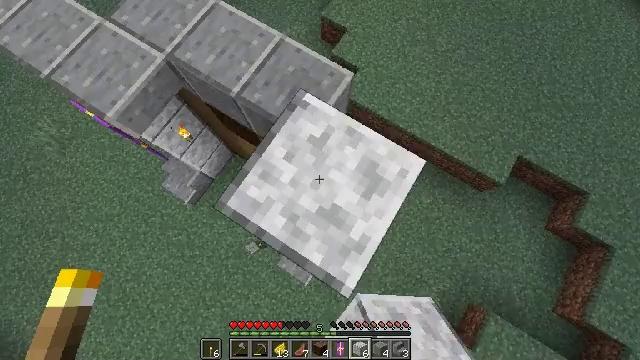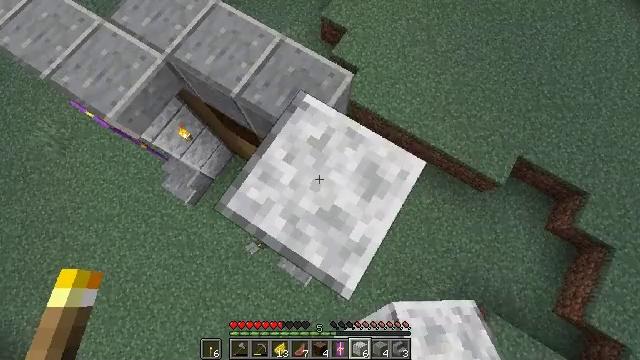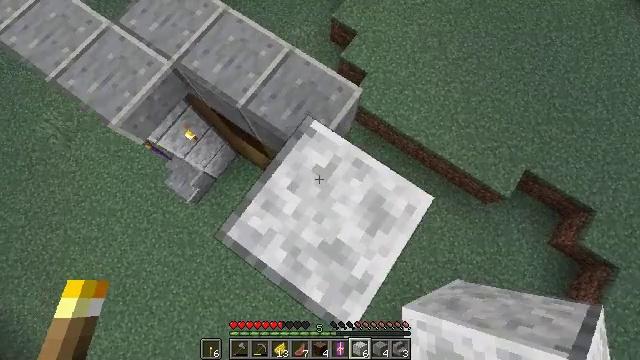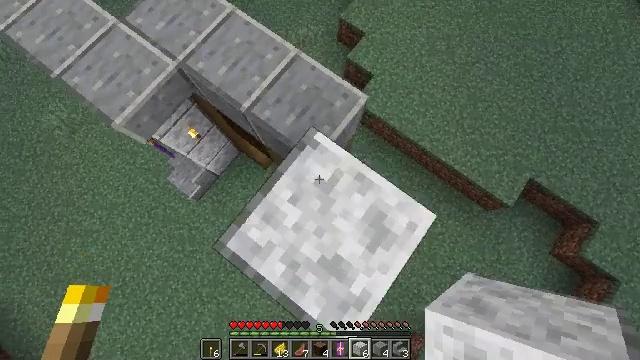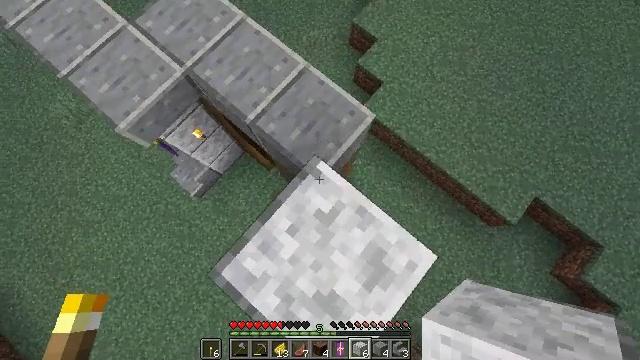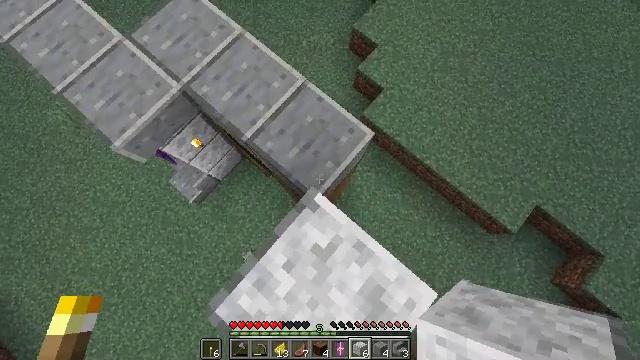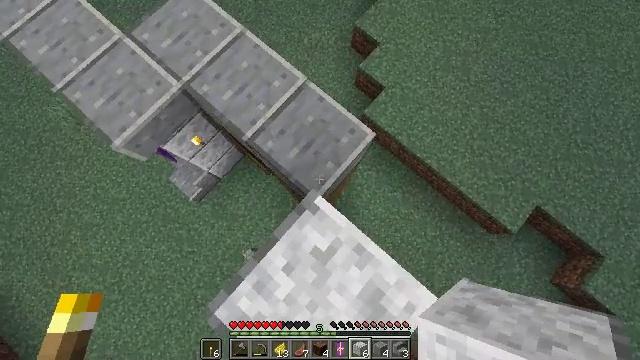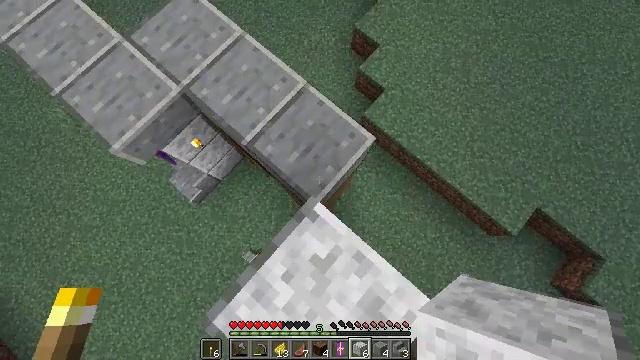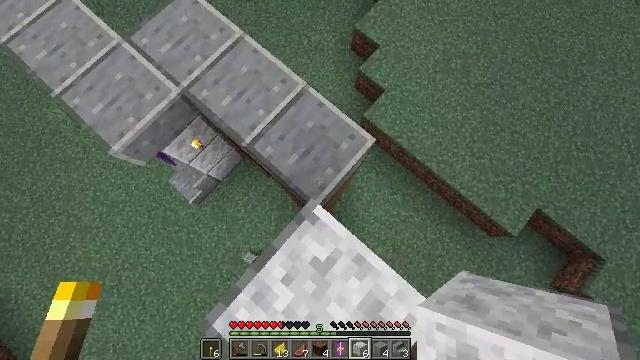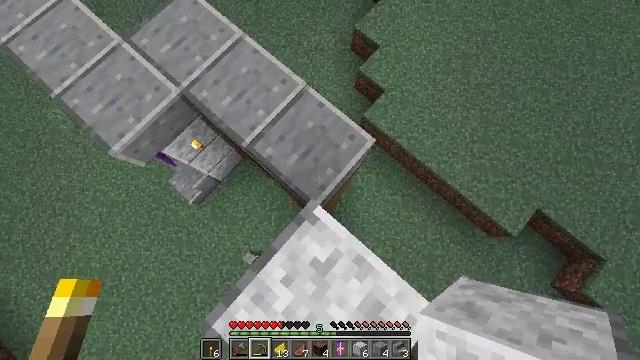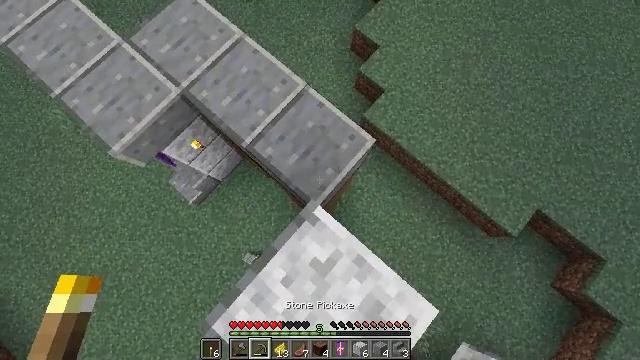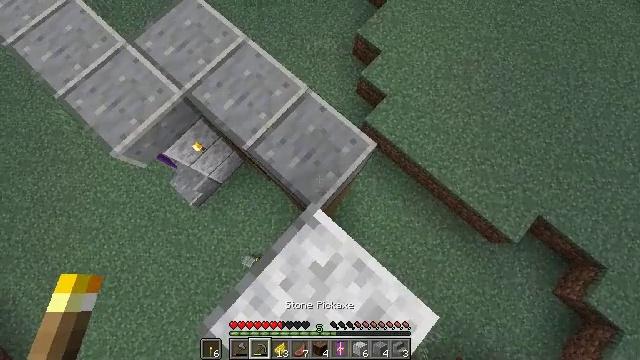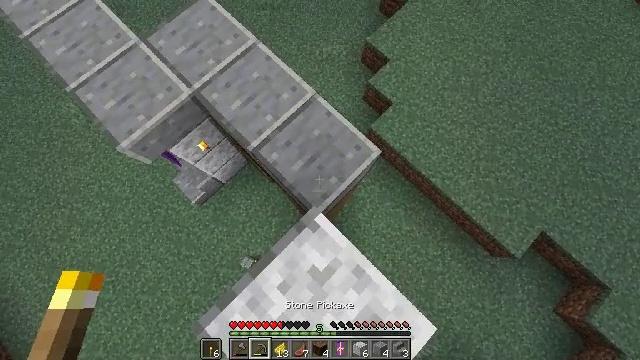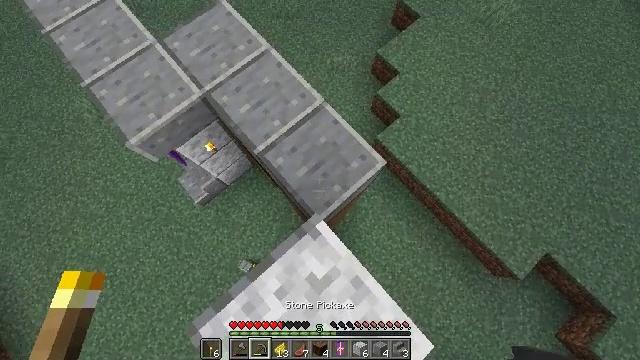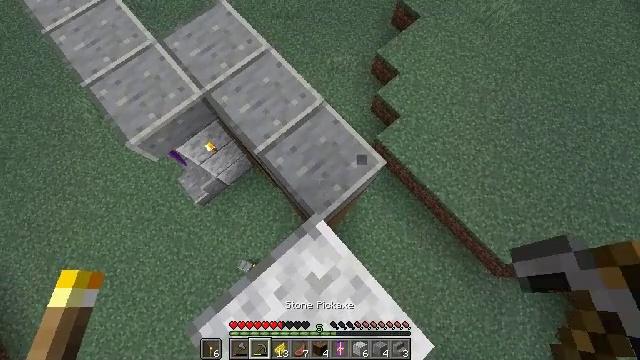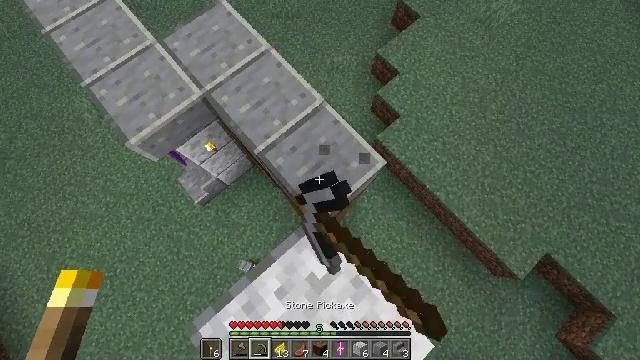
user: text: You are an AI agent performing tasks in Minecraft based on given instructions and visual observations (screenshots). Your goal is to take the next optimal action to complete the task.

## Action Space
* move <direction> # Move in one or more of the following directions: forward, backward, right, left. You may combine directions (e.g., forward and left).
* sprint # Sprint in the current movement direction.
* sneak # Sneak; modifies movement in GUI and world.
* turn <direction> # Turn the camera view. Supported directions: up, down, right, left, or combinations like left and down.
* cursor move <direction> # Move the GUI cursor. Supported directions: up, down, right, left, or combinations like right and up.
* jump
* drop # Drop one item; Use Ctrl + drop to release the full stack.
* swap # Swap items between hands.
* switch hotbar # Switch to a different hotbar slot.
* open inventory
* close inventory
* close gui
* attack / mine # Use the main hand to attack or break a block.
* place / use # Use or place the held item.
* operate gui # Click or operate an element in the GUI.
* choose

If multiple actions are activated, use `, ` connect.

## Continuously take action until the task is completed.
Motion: motion action
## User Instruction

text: Retrieve the polished andesite from the wall.
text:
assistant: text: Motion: move forward
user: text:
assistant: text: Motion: move forward, turn left
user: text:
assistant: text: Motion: move forward, turn left
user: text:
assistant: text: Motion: move forward, turn left
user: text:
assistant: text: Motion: no_op
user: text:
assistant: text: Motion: no_op
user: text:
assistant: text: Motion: no_op
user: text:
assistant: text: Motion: no_op
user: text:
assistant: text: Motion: switch to hotbar 2
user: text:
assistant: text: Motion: switch to hotbar 2
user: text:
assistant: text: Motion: switch to hotbar 2
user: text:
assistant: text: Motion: turn left and up
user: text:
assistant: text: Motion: turn left and up
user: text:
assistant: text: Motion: attack / mine
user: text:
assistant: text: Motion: attack / mine
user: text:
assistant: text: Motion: attack / mine
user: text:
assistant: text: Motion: attack / mine
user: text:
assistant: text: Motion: attack / mine
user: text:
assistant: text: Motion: attack / mine
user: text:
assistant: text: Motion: attack / mine
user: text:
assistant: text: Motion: attack / mine
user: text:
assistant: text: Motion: attack / mine
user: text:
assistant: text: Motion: attack / mine
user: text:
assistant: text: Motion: attack / mine
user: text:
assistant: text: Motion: attack / mine
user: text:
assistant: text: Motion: move forward, attack / mine
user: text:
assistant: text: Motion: move forward, attack / mine
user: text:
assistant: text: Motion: move forward, attack / mine
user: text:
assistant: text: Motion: attack / mine
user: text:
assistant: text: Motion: attack / mine